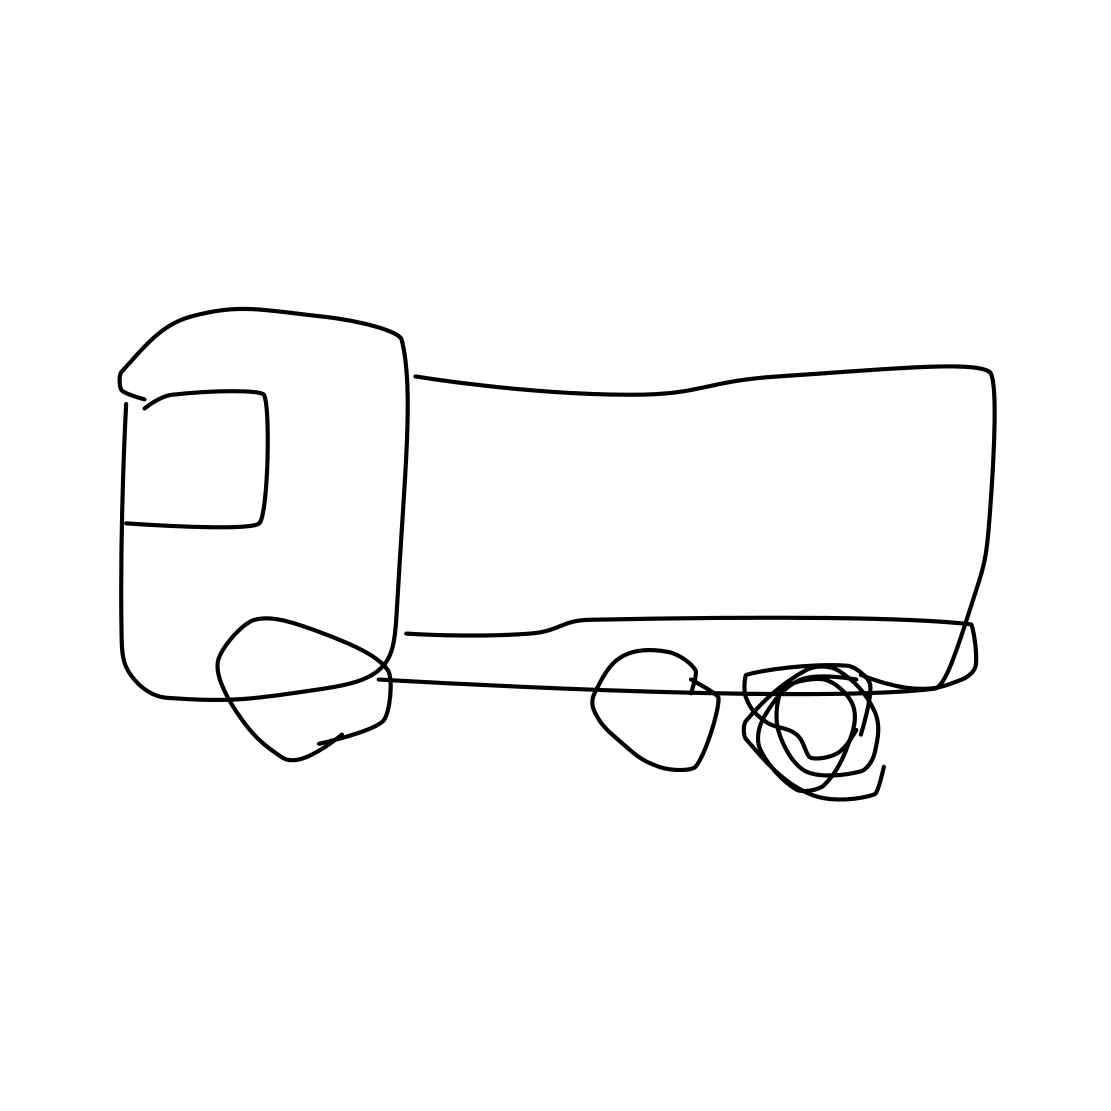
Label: truck